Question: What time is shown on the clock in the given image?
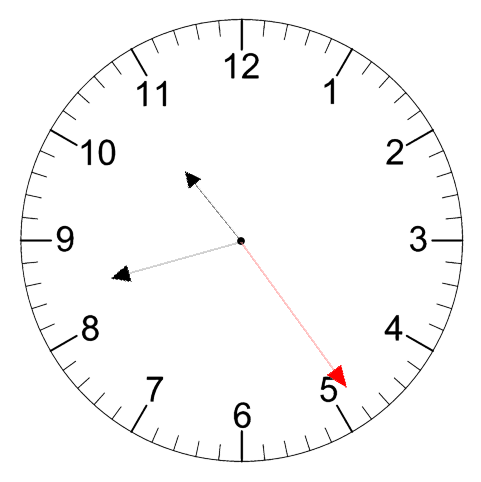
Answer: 10:42:24